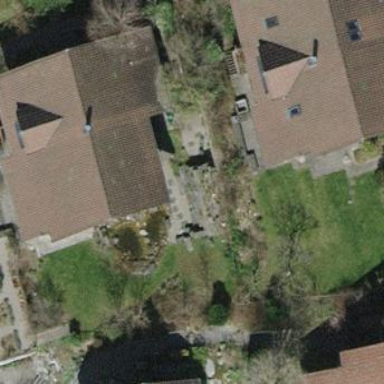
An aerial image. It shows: Building with tile roof.